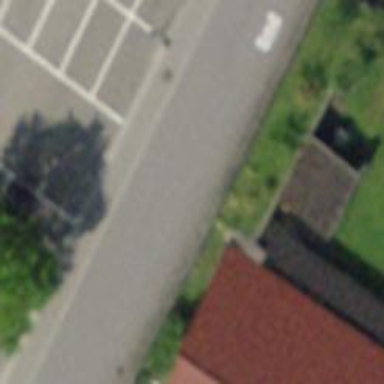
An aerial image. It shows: Asphalt parking aisle off service road.